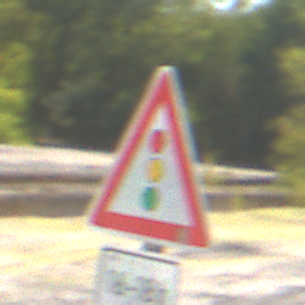
Verkehrszeichen: Lichtzeichenanlage
Zusatzzeichen unten: ZeitangabenOhneBeschraenkungAufWochentage1
Umgebung: Outdoor, Nature
Tageszeit: Midday
Wetter: Clear
Licht: Natural
Jahreszeit: Summer
Kontrast: HighContrast